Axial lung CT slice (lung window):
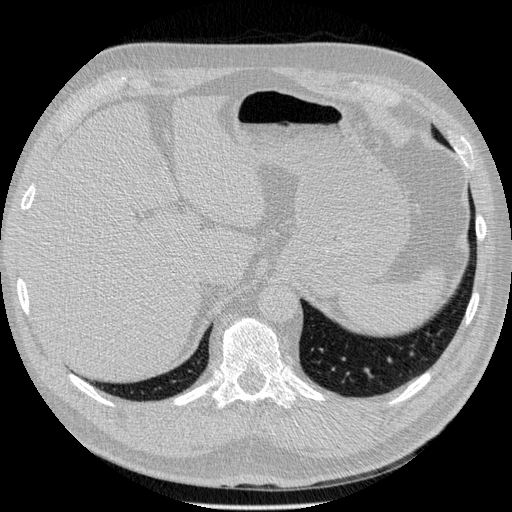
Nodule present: no